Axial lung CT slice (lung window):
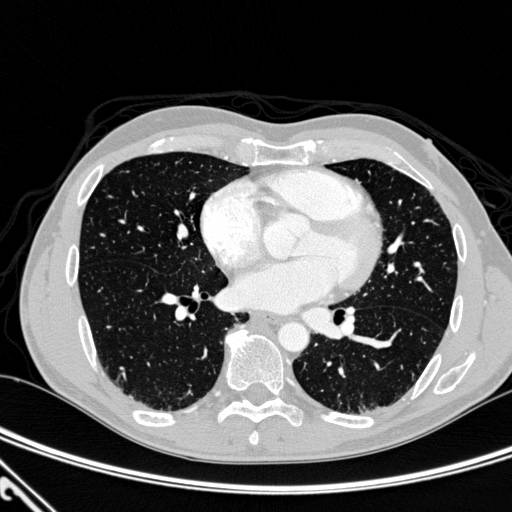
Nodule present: no